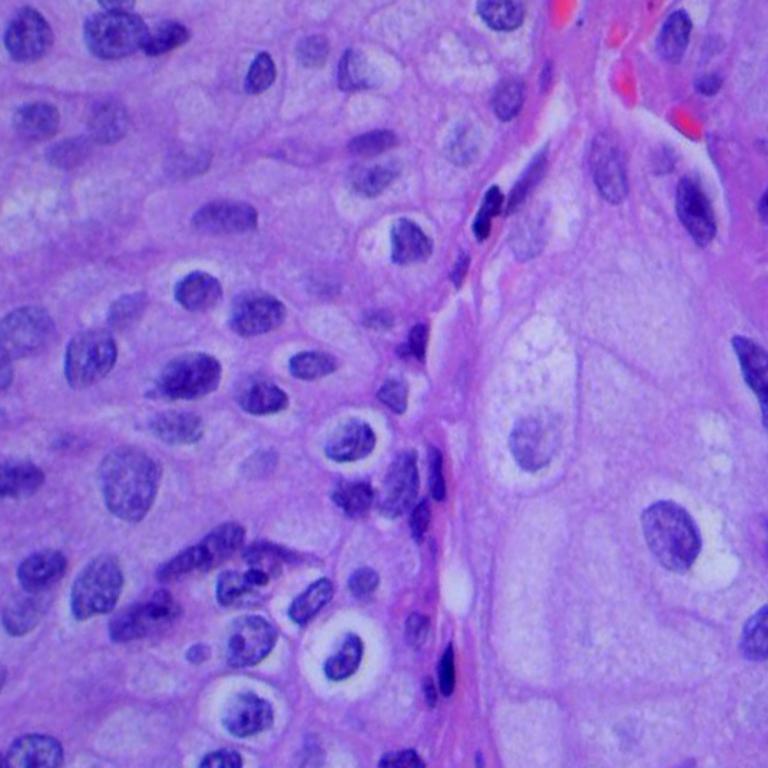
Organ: lung
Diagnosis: squamous carcinomas